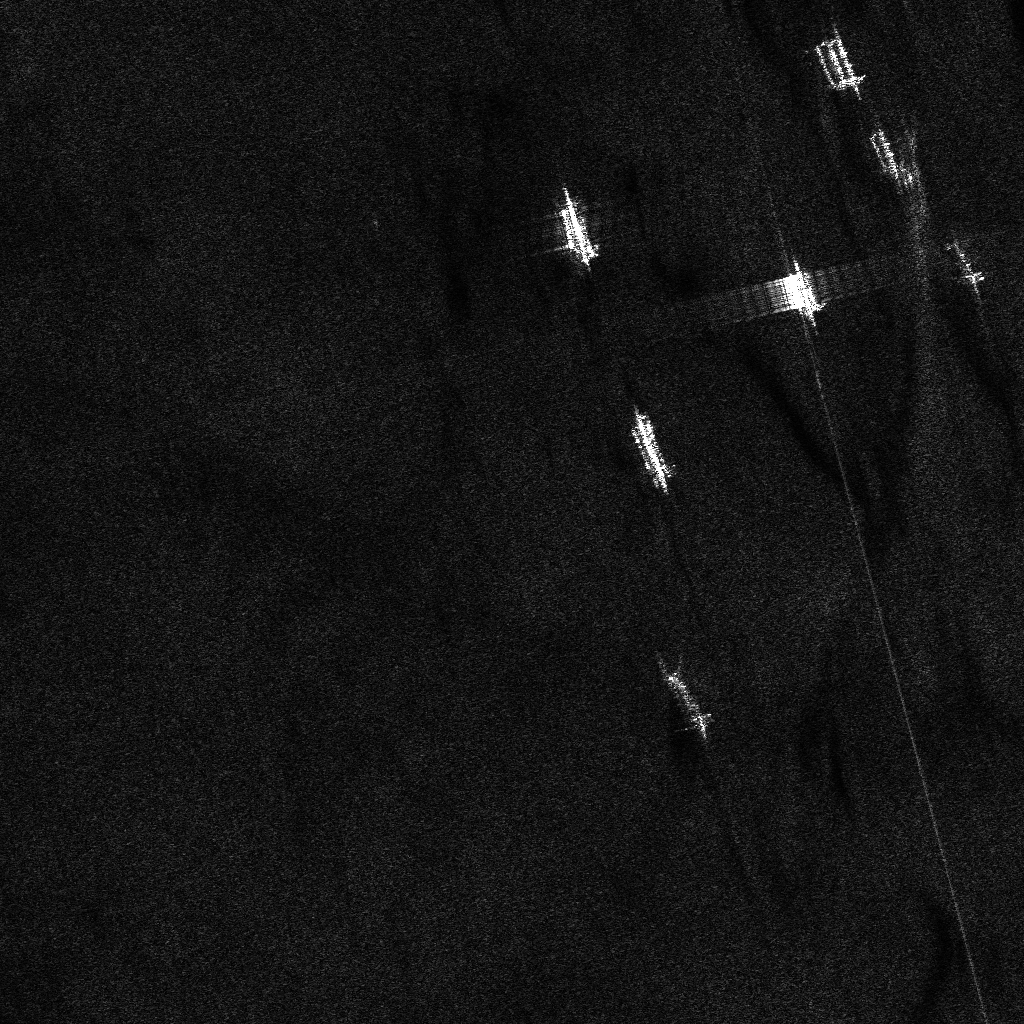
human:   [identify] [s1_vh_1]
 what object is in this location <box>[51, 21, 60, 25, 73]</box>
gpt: <ref>1 medium cell-container at the top</ref>

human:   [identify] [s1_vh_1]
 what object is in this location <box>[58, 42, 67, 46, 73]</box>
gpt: <ref>1 medium cell-container at the center</ref>

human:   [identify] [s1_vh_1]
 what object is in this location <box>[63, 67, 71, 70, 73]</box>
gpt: <ref>1 large container at the center</ref>

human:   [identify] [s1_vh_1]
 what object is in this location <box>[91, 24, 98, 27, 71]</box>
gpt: <ref>1 large container at the top right</ref>